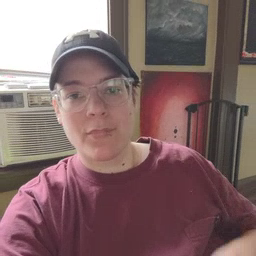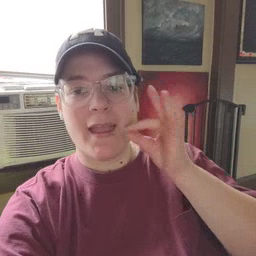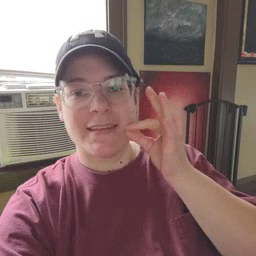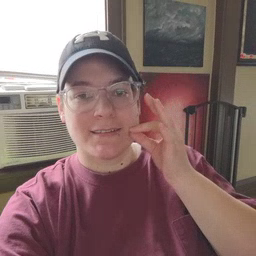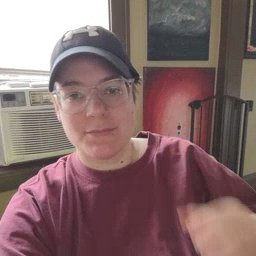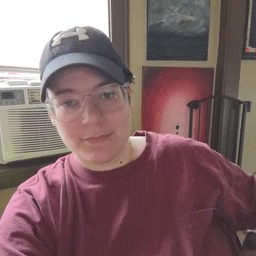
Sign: cat